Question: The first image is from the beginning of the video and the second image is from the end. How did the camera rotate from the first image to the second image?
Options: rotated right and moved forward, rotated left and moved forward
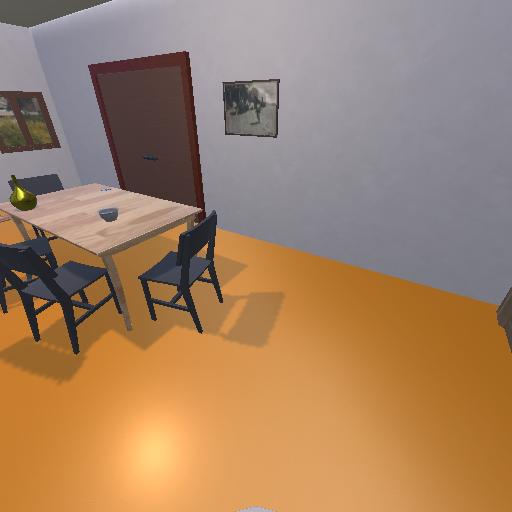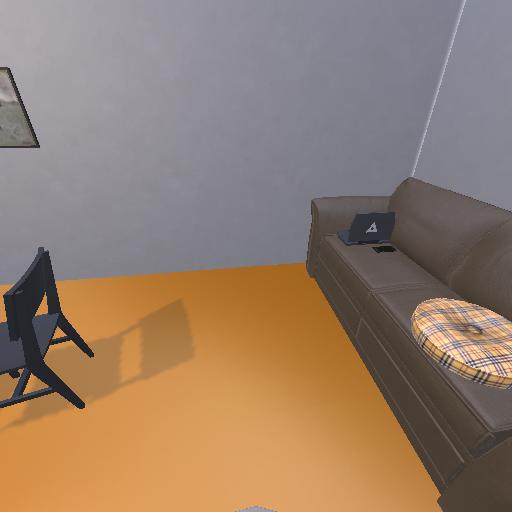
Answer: rotated right and moved forward